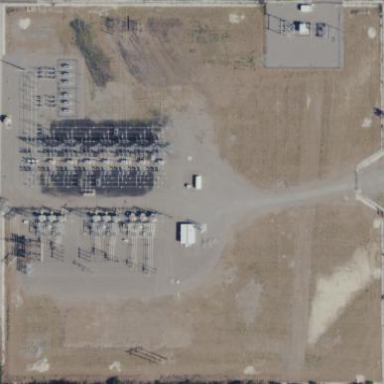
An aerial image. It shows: Substation with power equipment.